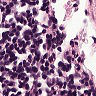
Metastatic tissue present: no